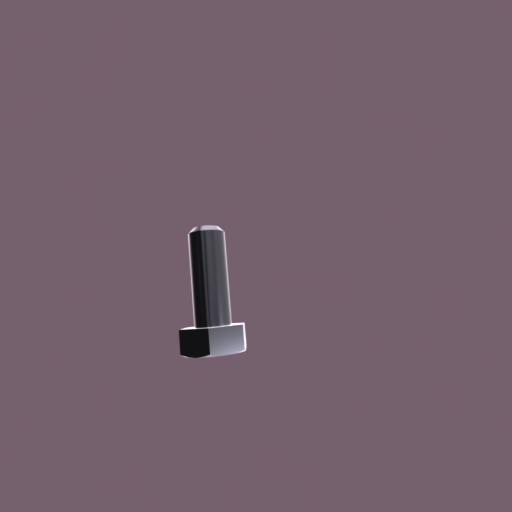
Label: bolt